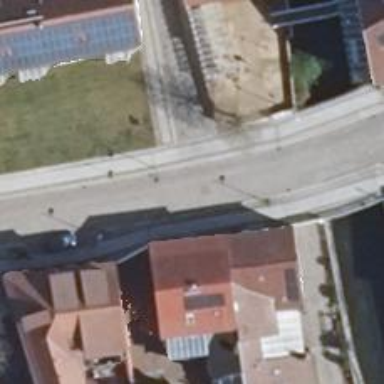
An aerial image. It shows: Residential road.